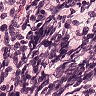
Metastatic tissue present: no